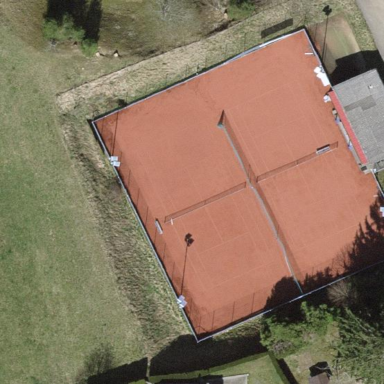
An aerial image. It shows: Tennis court on pitch.